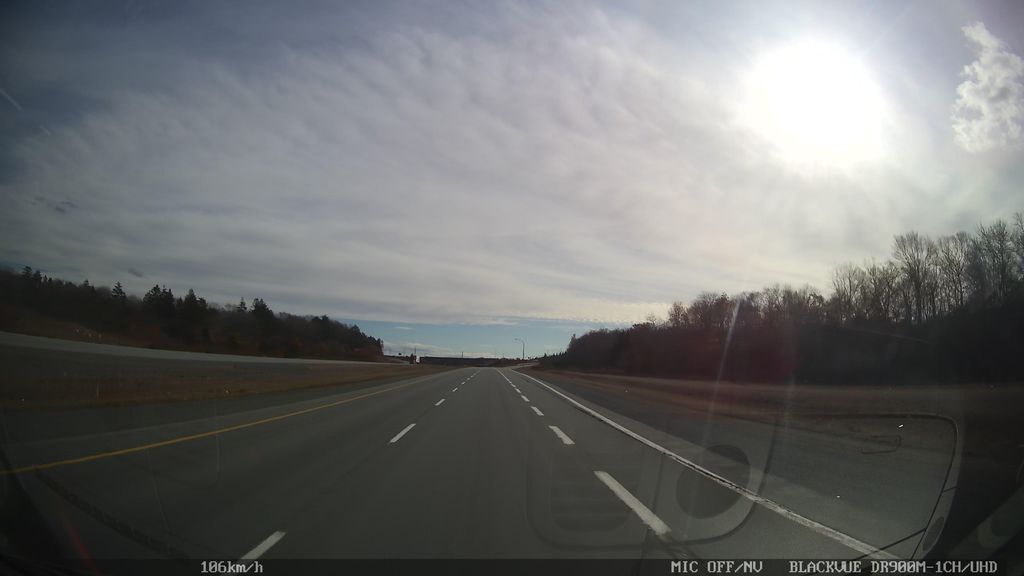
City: halifax